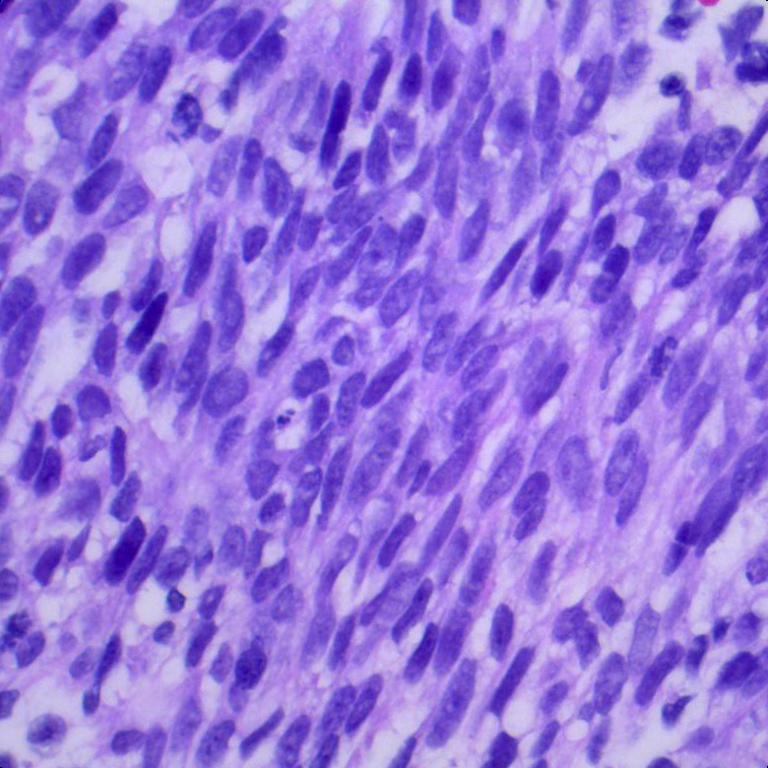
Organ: lung
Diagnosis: squamous carcinomas